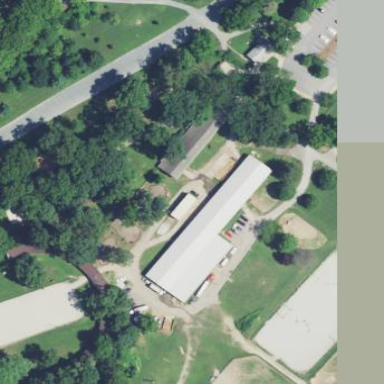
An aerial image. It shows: Stable building.